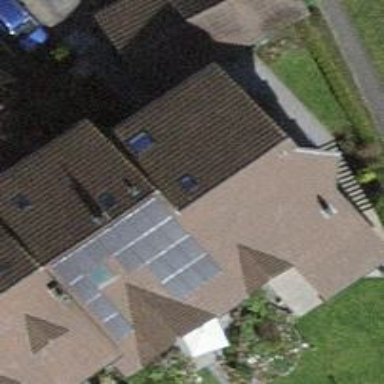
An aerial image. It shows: Solar power generator.